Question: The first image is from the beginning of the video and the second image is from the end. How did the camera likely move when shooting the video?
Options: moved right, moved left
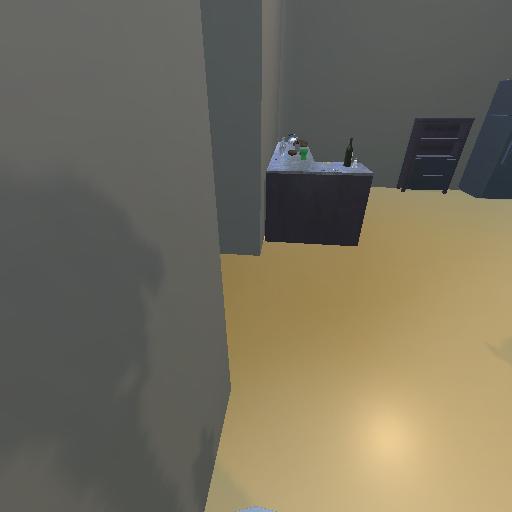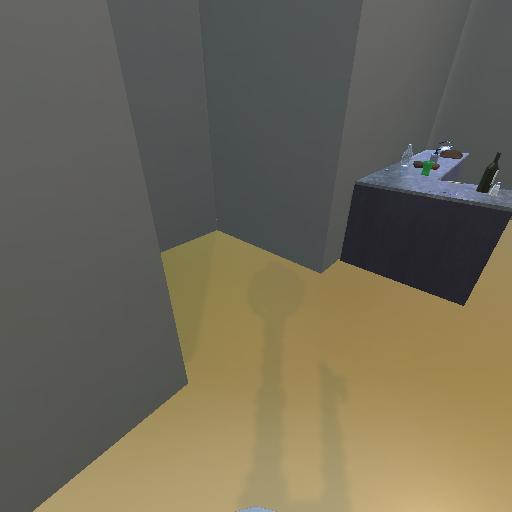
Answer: moved right